Interaction volume radius: 5 \u00c5
Interaction volume height: 20 \u00c5
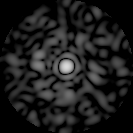
Disorder parameter: 0.8119